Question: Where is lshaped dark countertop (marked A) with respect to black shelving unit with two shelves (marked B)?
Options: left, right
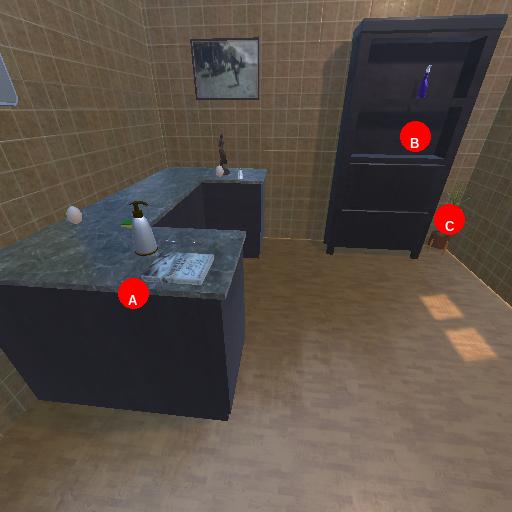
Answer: left